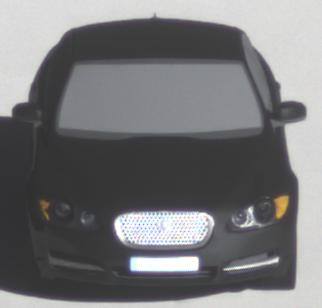
Make: Jaguar
Model: XF 3.0 V6
Detailed model: XF (X250) Limousine
Model produced from: 2010/02
Model produced until: 2010/10
Doors: 4
Color: black
Road condition: dry road
Daytime: morning or afternoon
Contrast: high contrast